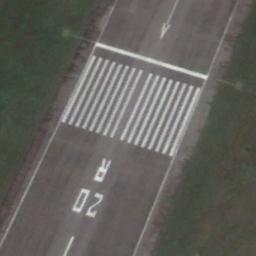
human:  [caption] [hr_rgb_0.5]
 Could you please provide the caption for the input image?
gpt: The runway is on the grass .

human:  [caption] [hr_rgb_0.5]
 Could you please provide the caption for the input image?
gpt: The grass is beside the runway .

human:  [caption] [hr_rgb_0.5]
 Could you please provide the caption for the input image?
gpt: The runway has a threshold marking and the designation marking is 20R .

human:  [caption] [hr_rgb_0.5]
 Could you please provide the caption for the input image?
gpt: Next to the runway is a green lawn with white '20R' and short-line signs on the runway .

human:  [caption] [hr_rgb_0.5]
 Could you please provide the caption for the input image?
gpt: There are green meadows beside the runway with white marks .